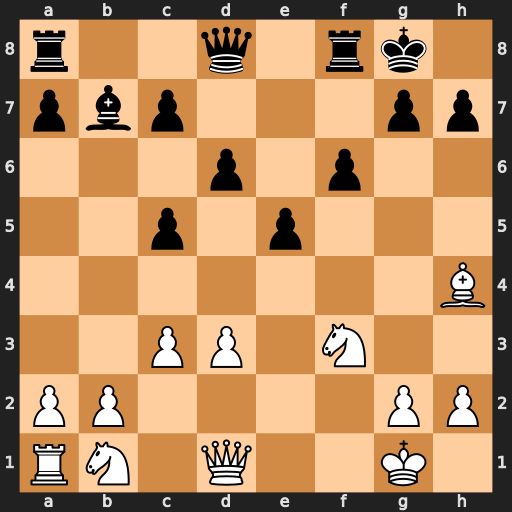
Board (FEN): r2q1rk1/pbp3pp/3p1p2/2p1p3/7B/2PP1N2/PP4PP/RN1Q2K1
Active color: w
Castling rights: -
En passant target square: -
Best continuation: Qb3+ Kh8 Qxb7